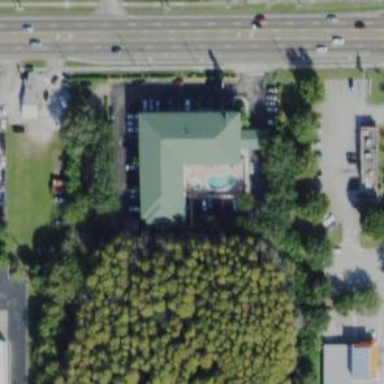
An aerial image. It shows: Hotel building.